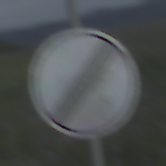
Verkehrszeichen: EndeSaemtlicherBegrenzungen
Umgebung: Outdoor, Nature
Tageszeit: SunriseSunset
Wetter: PartlyCloudy
Licht: Natural
Jahreszeit: NotSpecified
Kontrast: LowContrast